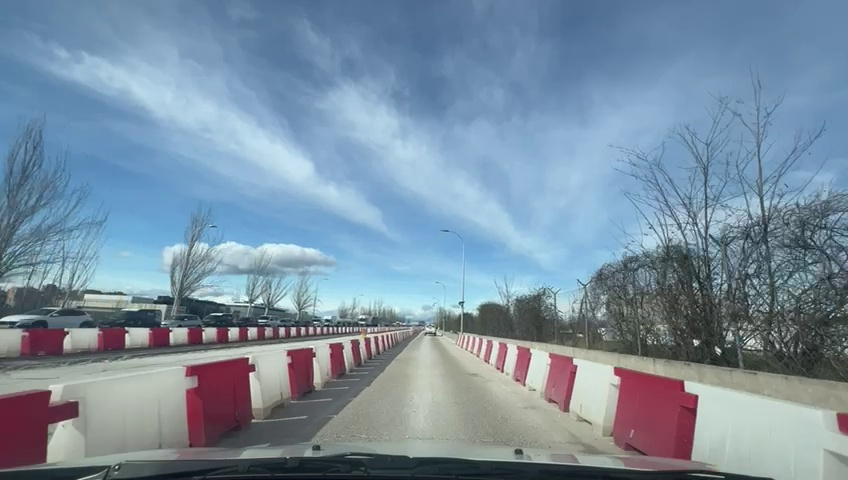
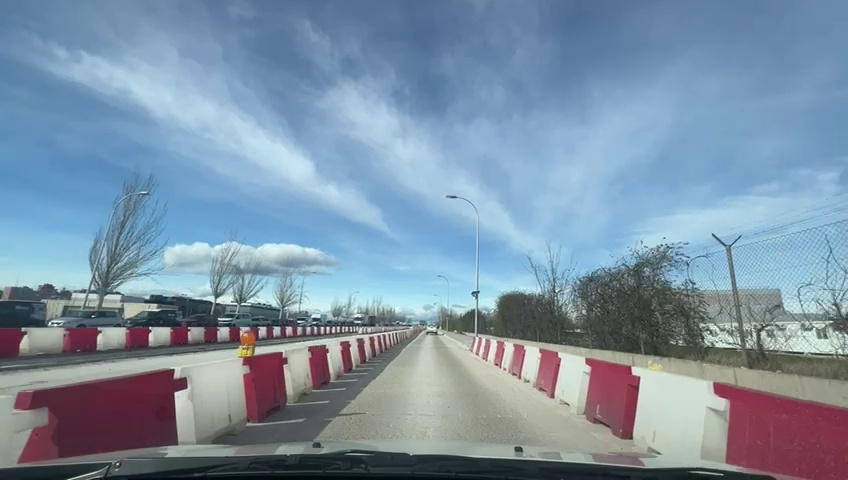
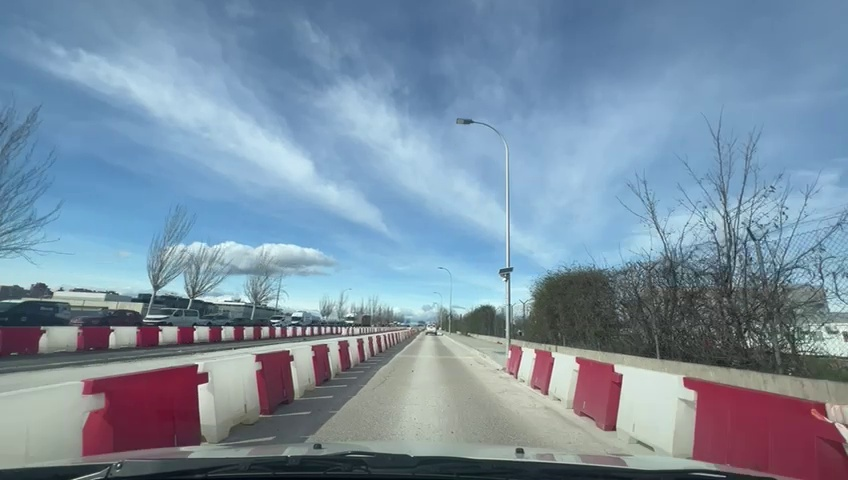
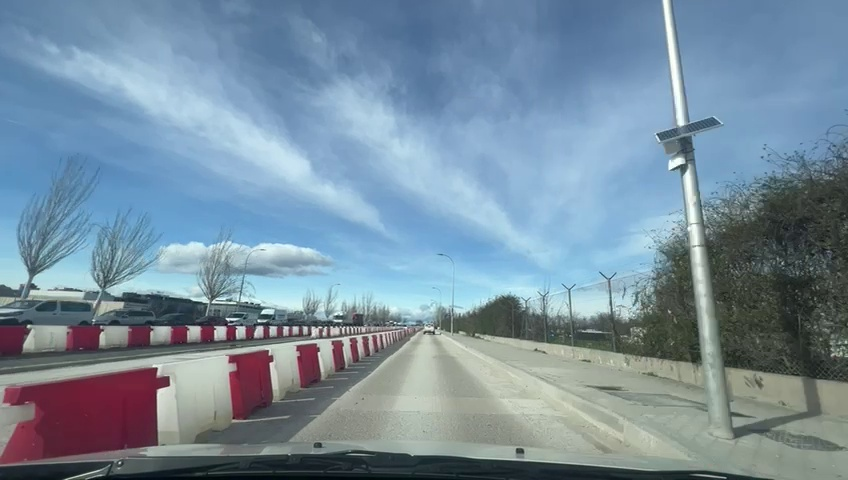
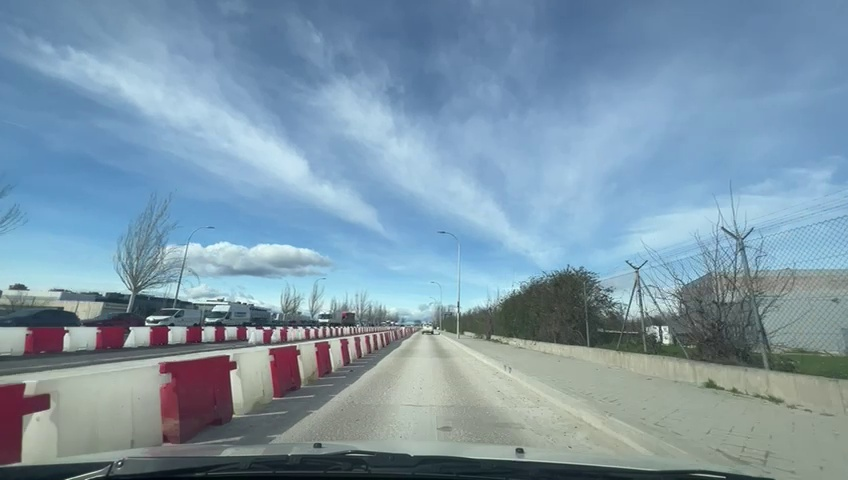
Situation: Construction site
Question: Are construction-related signs, cones, temporary signals, or closed lanes visible in the scene?
Answer: Yes
Reasoning: There is a construction red and white fence clearly indicating that we are near a construction site

Situation: Construction site
Question: Are temporary yellow lane markings visible?
Answer: No
Reasoning: No temporary yellow lines are visible but neither usual white ones

Situation: Construction site
Question: Are road workers visible on or near the roadway?
Answer: No
Reasoning: There are no visible road workers near the scene only red and white construction scene

Situation: Construction site
Question: Is the ego lane narrowed or laterally shifted due to construction elements?
Answer: Yes
Reasoning: The ego lane is narrowed due to the presence of a construction fence

Situation: Construction site
Question: Is construction machinery or heavy equipment present near or within the roadway?
Answer: No
Reasoning: No construction machinery is visible near the cene

Situation: Construction site
Question: Is a temporary reduced speed limit sign visible in the scene?
Answer: No
Reasoning: There is not a speed limit sign visible just some trees and red and white construction fence